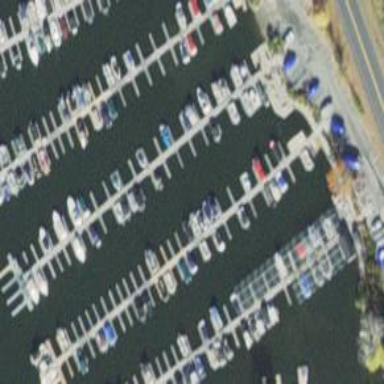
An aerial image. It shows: Man-made pier.